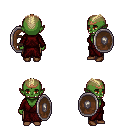
a pixel art fantasy rpg character, female body template, orc, green skin, red robe, robe skirt, white blonde short mohawk hairstyle, bronze tiara, brown shoes, shield, four views (front, back, left, right), 2x2 character sprite sheet, small pixel art, hard edges, no anti-aliasing